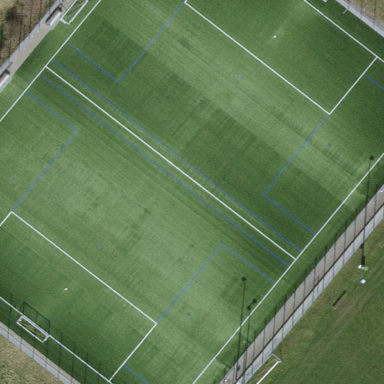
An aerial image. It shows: Soccer pitch with artificial turf designed for leisure and sports activities.